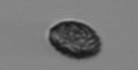
Label: Pseudochattonella_farcimen